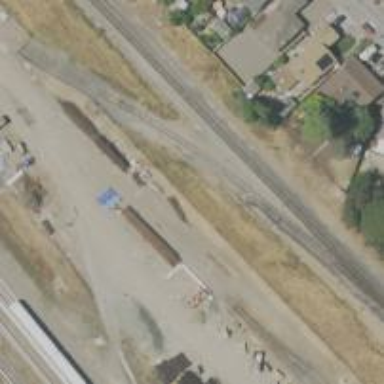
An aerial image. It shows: Wedge is used for the railway derail.